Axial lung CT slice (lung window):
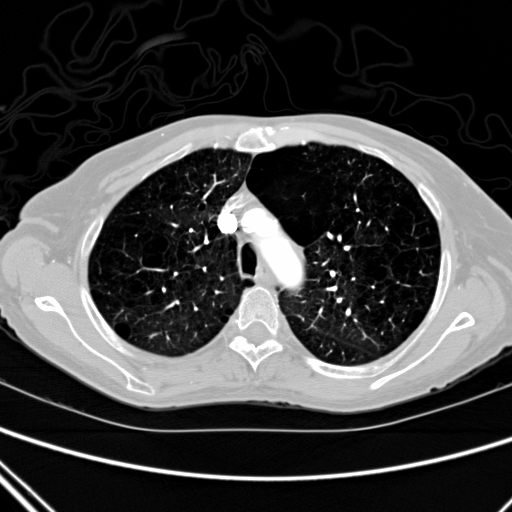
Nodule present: no